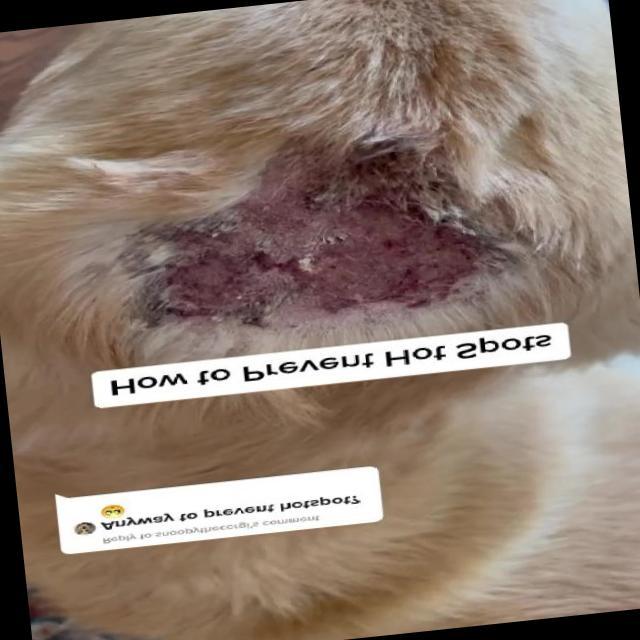
Canine dermatitis — inflammation of the skin presenting with erythema, pruritus, papules, and excoriation. May be allergic, contact, or atopic in origin.